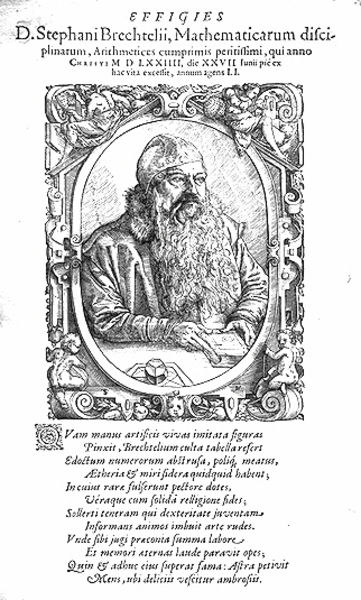
Titel: Bildnis des Stephan Brechtl
Künstler: Tobias Stimmer
Institution: (Seriendruck)
Schlagwörter: kopf, mann, weiß, grau, hut, mund, nase, schwarz, zeichnung, blick, muster, bart, kappe, mütze, augen, bärtig, falten, kragen, lang, pelz, rahmen, vollbart, ärmel, bild, bildnis, herr, hände, portrait, porträt, mantel, kinder, oval, engel, putto, fell, holzschnitt, schrift, schreibtisch, grafik, graphik, pfeife, buch, babys, druck, druckgraphik, schraffur, radierung, stich, seite, illustration, schwarzweiß, text, überschrift, helm, holzschnit, wissenschaftler, buchdruck, buchseite, talar, pelzkragen, portät, gedicht, schmuckrahmen, tintenfass, putten, kupferstich, pelt, putti, geometrie, verse, verzierungen, wissenschaft, verziehrung, traktat, latein, lateinisch, mathematik, majuskel, seriendruck, schaube, hur, langer bart, mathematiker, sachwarzweiß, effigies, stephani, 1574, methematik, brechtelii, gedich, intiale, stephan brechtel, verzieherungen, stefan brecht, stephan brecht, vor gutenberg